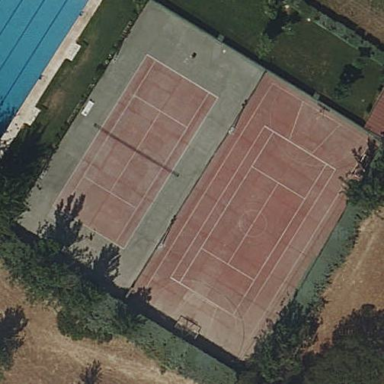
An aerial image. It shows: Tennis court in leisure pitch.